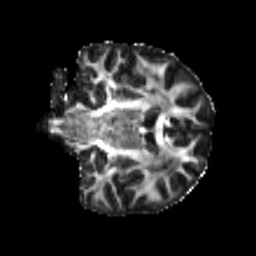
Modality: FA
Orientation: coronal
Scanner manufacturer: siemens
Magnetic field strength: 3 T
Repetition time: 4 s
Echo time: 0.0594 s